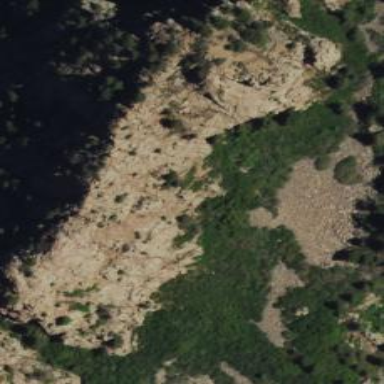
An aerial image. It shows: Cliff in nature.